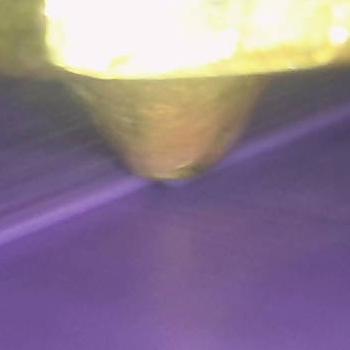
Flow rate: 69%